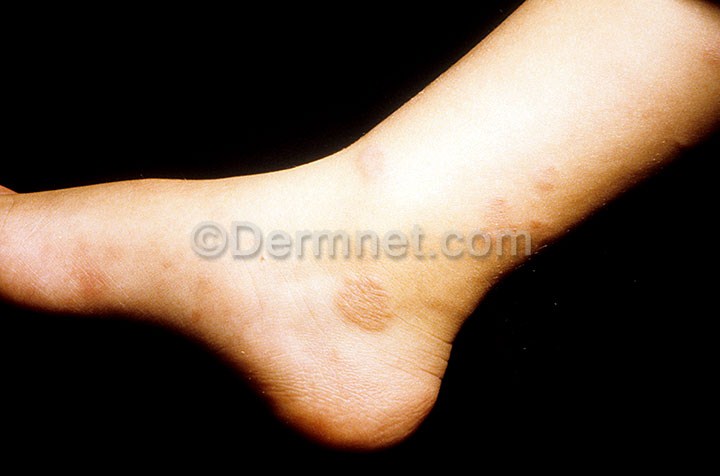
Disease: Systemic Disease